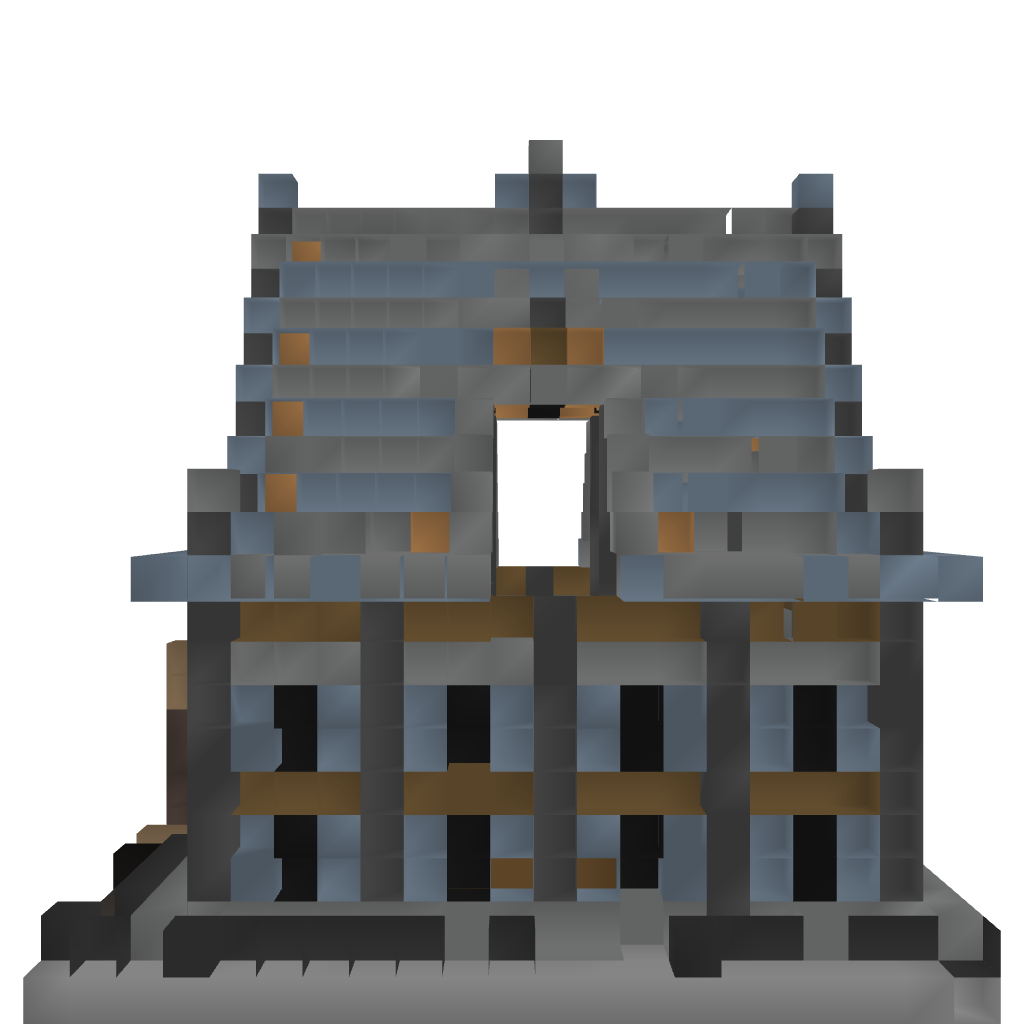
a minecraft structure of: Gigaspark Spawn